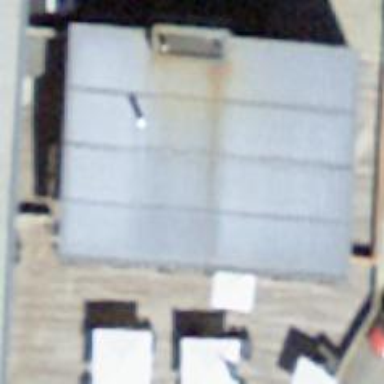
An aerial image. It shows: Restaurant.